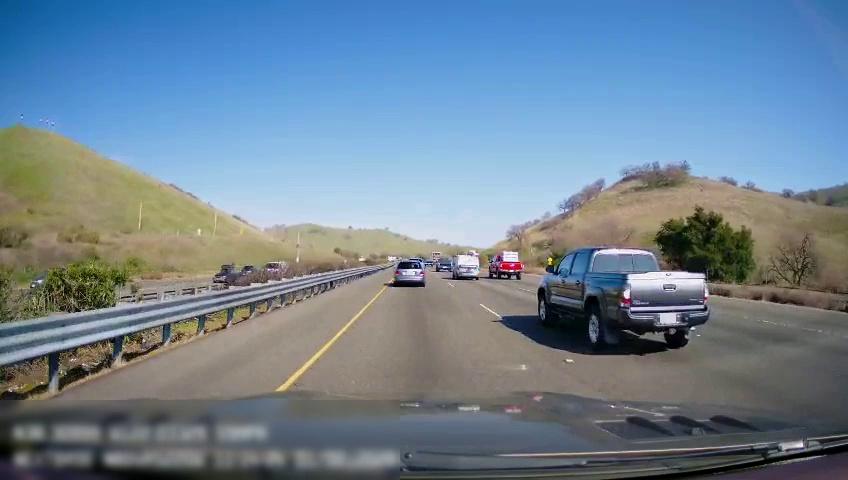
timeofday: Day
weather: Sunny
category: Drivable Space
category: Vehicles | Car
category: Vehicles | Car
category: Vehicles | Car
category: Vehicles | Van
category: Vehicles | Truck
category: Vehicles | SUV
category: Vehicles | SUV
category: Vehicles | Truck
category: Vehicles | Truck
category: Vehicles | Van
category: Vehicles | Truck
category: Vehicles | SUV
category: Lanes | Current Lane
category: Lanes | Current Lane
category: Lanes | Alternate Lane
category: Lanes | Alternate Lane